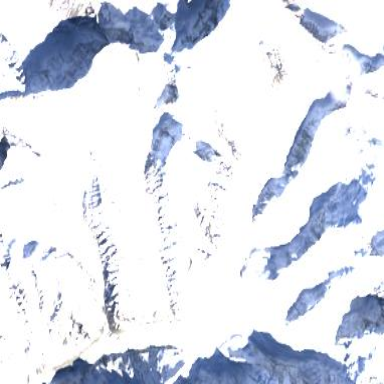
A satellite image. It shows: Stunning view of glacier.